Current action and preconditions to check: trajectory_clear

Your task: For each precondition in the list above, predict whether it will hold at this action.

Consider the current scene as observed from the mobile robot's camera, and analyze the predicted future states of all dynamic agents (e.g., people, animals, vehicles, or any moving entities) within the NEXT SECOND.

IMPORTANT: Only answer "very likely" if you are absolutely certain—based on strong, clear evidence—that a dynamic agent will violate the precondition in the predicted future state. Do NOT answer "very likely" for unlikely, ambiguous, or low-probability risks.

Ask yourself for each precondition: Is there a high probability, with clear and convincing evidence, that the predicted future states of any dynamic agent will interfere with the predicted future state of the currently executing action within the NEXT SECOND, causing that precondition to fail?

Assess the risk level based on these predictions. Use "likely" or "very likely" if motions create a clear risk of interference.

Use "neutral" or "improbable" if agents are nearby but their predicted paths are clearly diverging or non-conflicting.

Failure Risk Categories: "very improbable", "improbable", "neutral", "likely", "very likely"

Answer Format: Output ONLY the probability_of_failure value from these categories: "very improbable", "improbable", "neutral", "likely", "very likely"

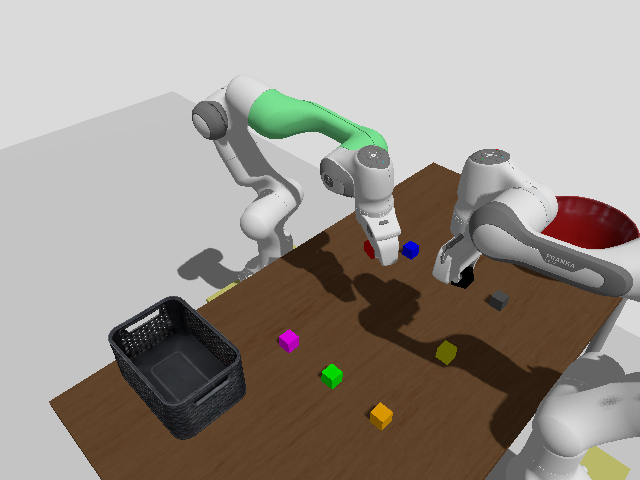

Answer: improbable